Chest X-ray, PA view. Patient: 67 years old, sex F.
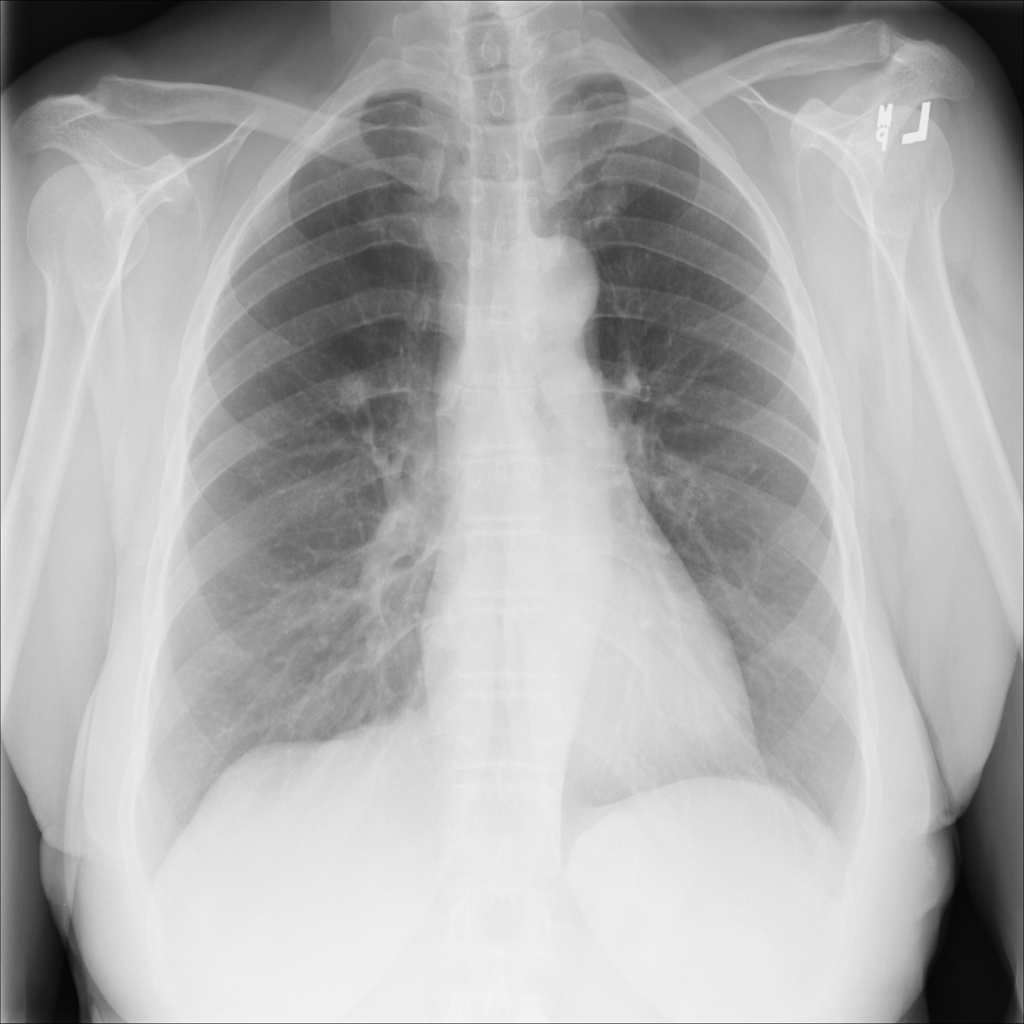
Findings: Mass